Question: I'm trying to generate a completely random image of a given size.
Here is what I have so far:
'''
<?php
$Width = 64;
$Height = 32;
$Image = imagecreate($Width, $Height);
for($Row = 1; $Row <= $Height; $Row++) {
for($Column = 1; $Column <= $Width; $Column++) {
$Red = mt_rand(0,255);
$Green = mt_rand(0,255);
$Blue = mt_rand(0,255);
$Colour = imagecolorallocate ($Image, $Red , $Green, $Blue);
imagesetpixel($Image,$Column - 1 , $Row - 1, $Colour);
}
}
header('Content-type: image/png');
imagepng($Image);
?>
'''
The problem is that after 4 rows it stops being random and fills with a solid colour like this

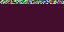
Answer: if you change imagecreate to imagecreatetruecolor it should work (everything else is the same, including the parameters)